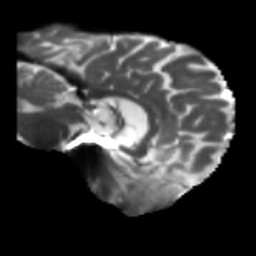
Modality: T2w
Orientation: sagittal
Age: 68
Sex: male
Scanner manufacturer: siemens
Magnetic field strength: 3 T
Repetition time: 5.25 s
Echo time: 0.08 s